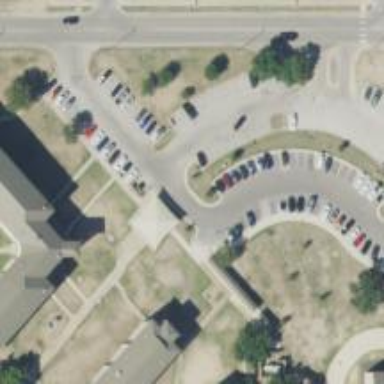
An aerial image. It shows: Parking space is available.